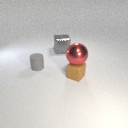
large gray metal cube to the right of small gray rubber cylinder